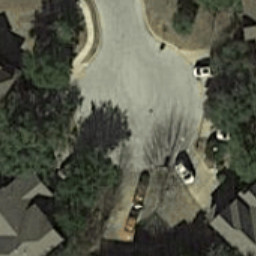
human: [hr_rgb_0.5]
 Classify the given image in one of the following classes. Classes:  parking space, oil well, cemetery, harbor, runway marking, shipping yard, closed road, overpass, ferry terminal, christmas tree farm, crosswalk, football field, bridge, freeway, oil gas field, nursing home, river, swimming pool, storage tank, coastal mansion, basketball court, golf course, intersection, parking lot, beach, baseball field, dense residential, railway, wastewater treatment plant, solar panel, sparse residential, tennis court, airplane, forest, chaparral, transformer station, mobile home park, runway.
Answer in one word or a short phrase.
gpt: closed road